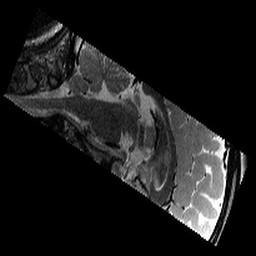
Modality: T2w
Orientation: sagittal
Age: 13
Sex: female
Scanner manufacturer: siemens
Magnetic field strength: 3 T
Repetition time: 9.23 s
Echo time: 0.067 s